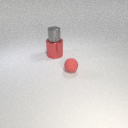
small red rubber sphere in front of large red metal cylinder